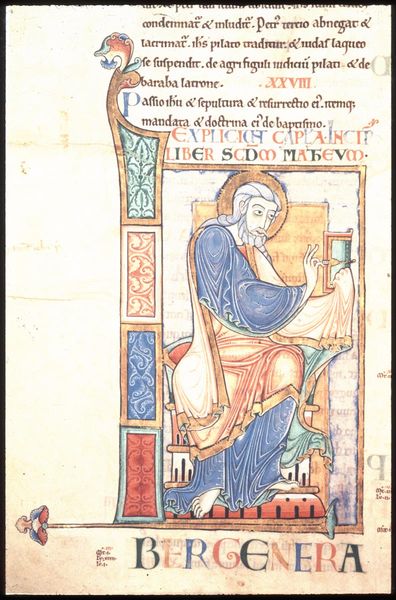
Titel: Dover Bibel
Standort: Herstellungsort: Canterbury, Christ Church (EU - GB)
Institution: Cambridge, Corpus Christi College
Schlagwörter: blau, fuß, mann, gelb, grün, zeichnung, rot, falten, kelch, schrift, thron, lesen, buch, titel, seite, illustration, text, buchstabe, initiale, buchseite, heiligenschein, schreiben, mittelalter, mönch, heiliger, schreiber, mittelalterlich, handschrift, latein, thronend, sanduhr, illumination, bergenera, achtundzwanzig